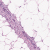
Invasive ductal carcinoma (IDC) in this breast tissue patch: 0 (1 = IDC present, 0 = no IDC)